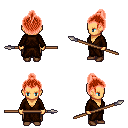
a pixel art fantasy rpg character, female body template, human, tanned skin, brown robe, robe skirt, red short topknot hairstyle, brown shoes, spear, four views (front, back, left, right), 2x2 character sprite sheet, small pixel art, hard edges, no anti-aliasing